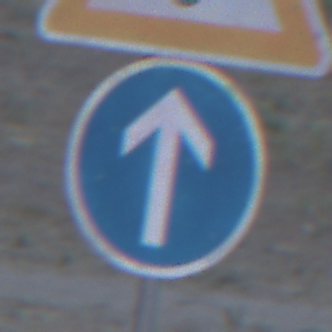
Verkehrszeichen: VorgeschriebeneFahrtrichtungGeradeaus
Zusatzzeichen oben: Lichtzeichenanlage
Umgebung: Outdoor, Urban
Tageszeit: SunriseSunset
Wetter: Clear
Licht: Natural
Jahreszeit: NotSpecified
Kontrast: LowContrast